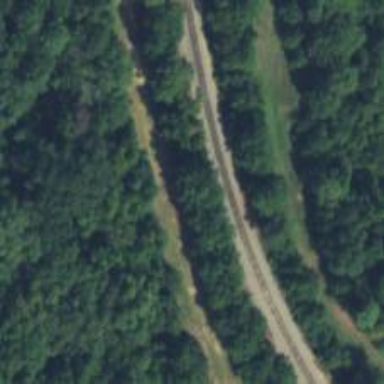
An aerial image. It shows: Rail spur service.